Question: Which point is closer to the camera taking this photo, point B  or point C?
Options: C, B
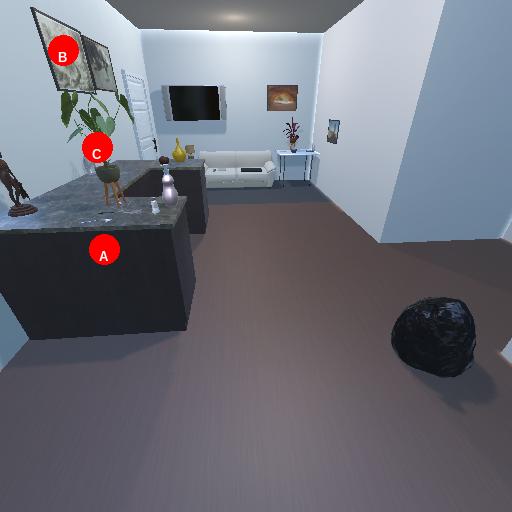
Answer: C